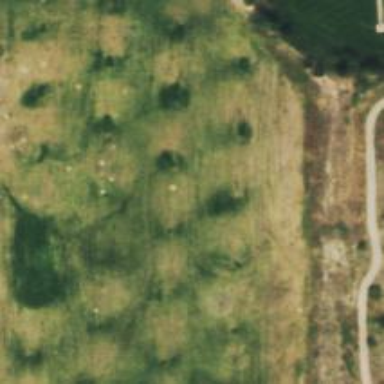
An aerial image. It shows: Grassy area designated as driving range for golf.